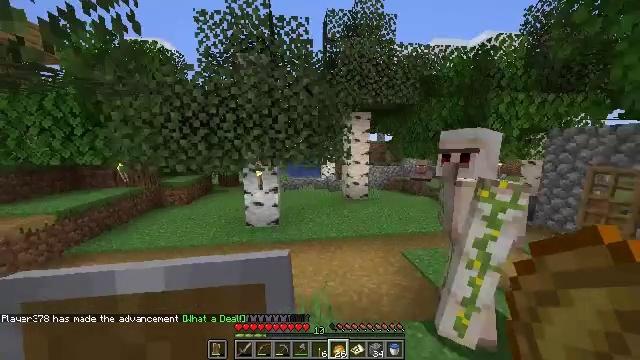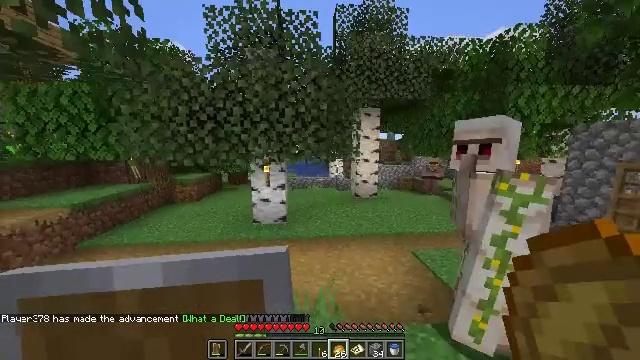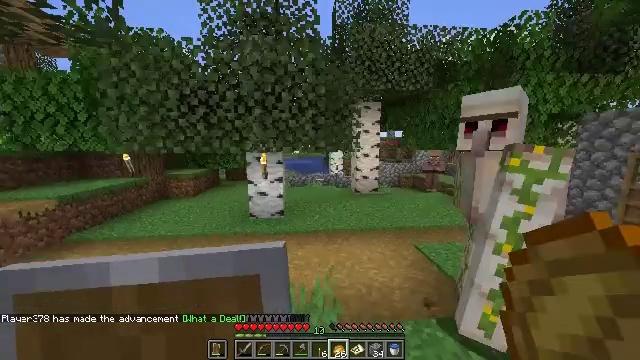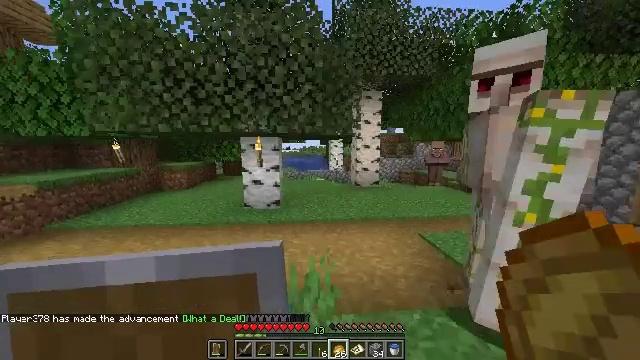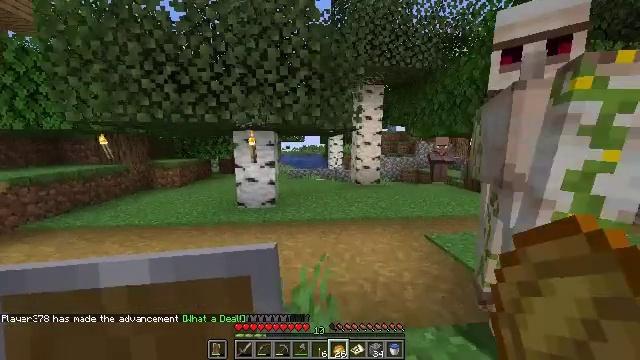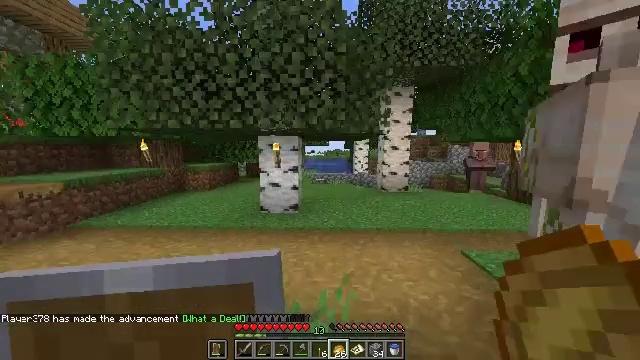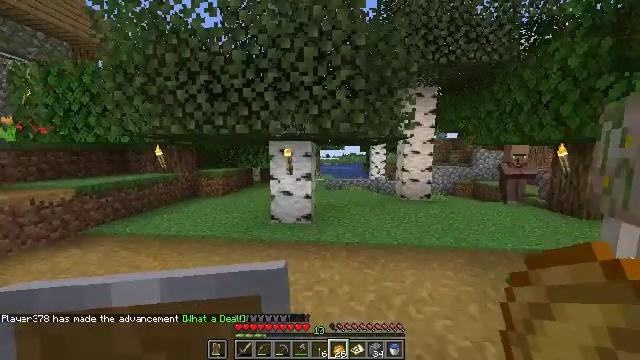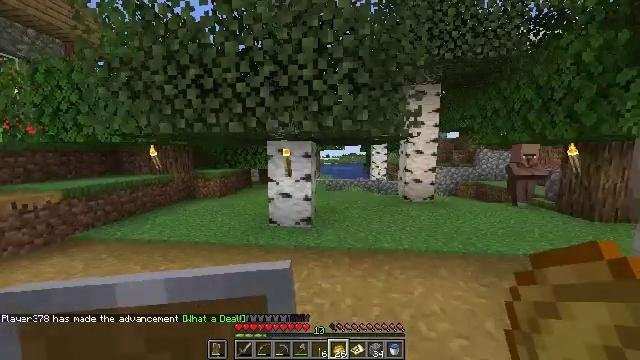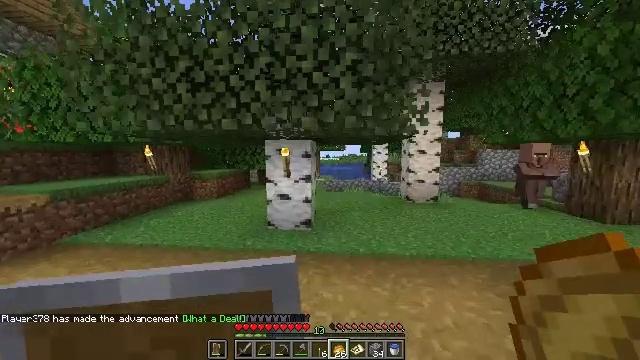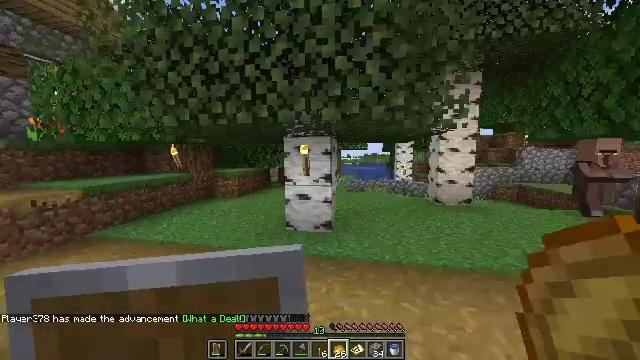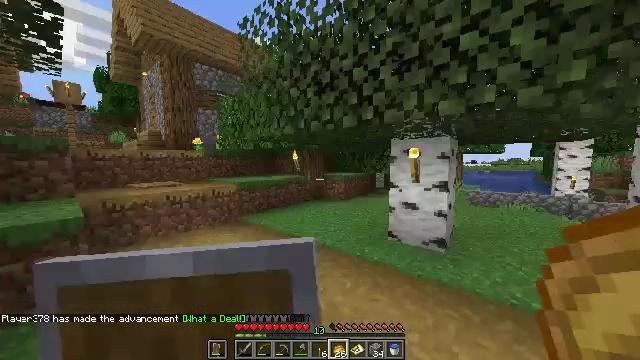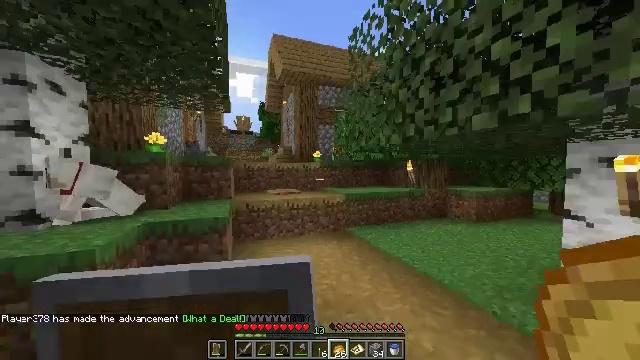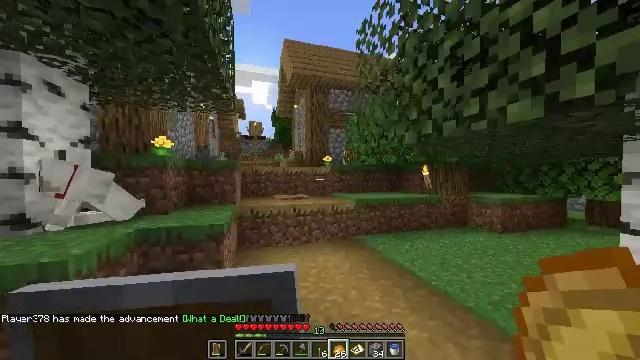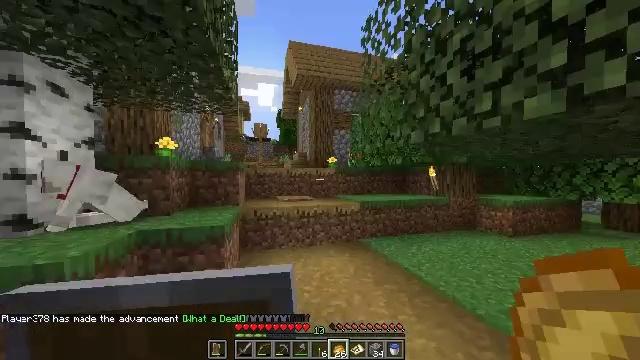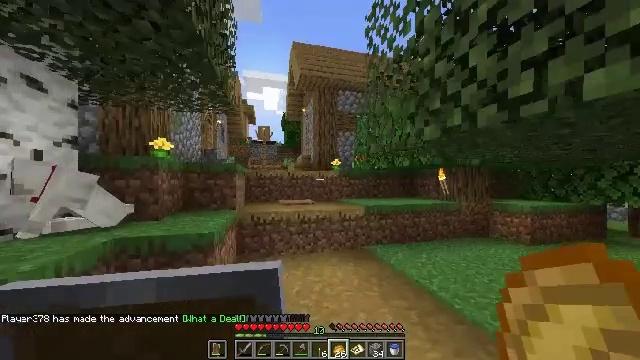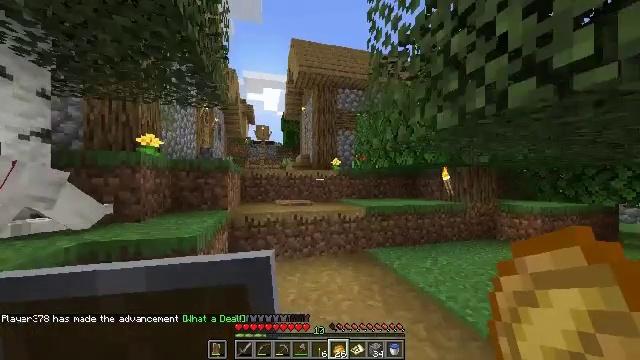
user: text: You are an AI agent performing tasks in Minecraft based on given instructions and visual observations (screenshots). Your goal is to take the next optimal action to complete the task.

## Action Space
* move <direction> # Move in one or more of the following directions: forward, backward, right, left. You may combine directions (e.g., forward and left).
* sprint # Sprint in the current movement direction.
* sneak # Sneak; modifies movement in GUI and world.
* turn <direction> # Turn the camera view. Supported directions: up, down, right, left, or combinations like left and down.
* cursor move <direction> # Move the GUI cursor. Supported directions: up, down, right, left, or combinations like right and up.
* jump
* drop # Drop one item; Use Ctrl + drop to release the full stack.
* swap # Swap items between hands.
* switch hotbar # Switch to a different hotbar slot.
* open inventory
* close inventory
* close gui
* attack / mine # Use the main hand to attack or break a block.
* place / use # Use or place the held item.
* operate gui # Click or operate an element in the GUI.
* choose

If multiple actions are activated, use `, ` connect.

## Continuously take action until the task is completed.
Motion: motion action
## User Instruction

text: Collect the anvil after mining.
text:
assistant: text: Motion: move forward, turn left
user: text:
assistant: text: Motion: move forward
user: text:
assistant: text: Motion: move forward
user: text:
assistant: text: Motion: move forward
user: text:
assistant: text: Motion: move forward, turn left and up
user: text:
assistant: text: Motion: move forward, turn left and up
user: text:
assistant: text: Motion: move forward
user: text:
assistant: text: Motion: move forward
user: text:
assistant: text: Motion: move forward, turn left
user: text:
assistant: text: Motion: move forward, turn left and up
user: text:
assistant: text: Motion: move forward, turn left and up
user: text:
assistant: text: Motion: move forward, turn left and up
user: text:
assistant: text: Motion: move forward, turn left
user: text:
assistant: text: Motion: move forward, turn left
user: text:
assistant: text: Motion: move forward
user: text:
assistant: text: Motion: no_op
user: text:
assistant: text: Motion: no_op
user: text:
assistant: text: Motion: turn right
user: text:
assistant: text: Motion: move forward
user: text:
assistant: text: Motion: move forward, turn left
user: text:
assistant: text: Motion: move forward, turn left
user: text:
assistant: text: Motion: move forward
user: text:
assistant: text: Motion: move forward
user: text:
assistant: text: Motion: move forward, turn left
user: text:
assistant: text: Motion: move forward
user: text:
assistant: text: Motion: move forward
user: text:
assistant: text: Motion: move forward
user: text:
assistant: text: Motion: move forward, turn left
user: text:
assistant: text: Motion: move forward, jump
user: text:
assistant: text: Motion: move forward, turn left and down, jump